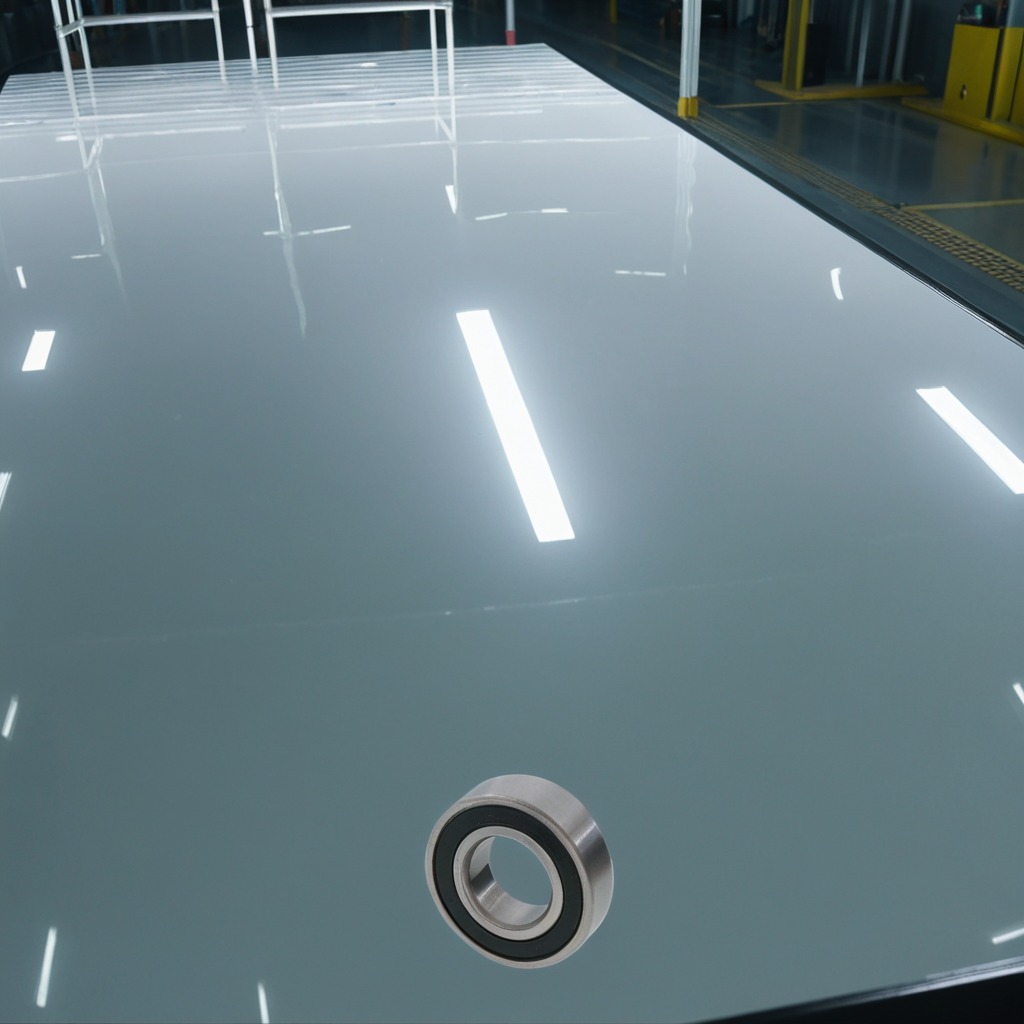
A metal ball bearing is lying on the table.